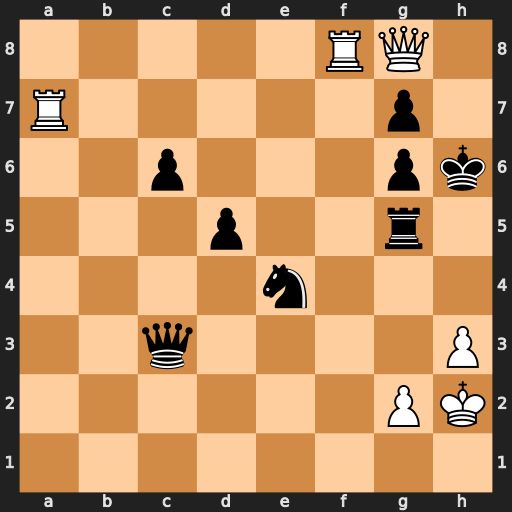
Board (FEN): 5RQ1/R5p1/2p3pk/3p2r1/4n3/2q4P/6PK/8
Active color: w
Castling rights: -
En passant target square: -
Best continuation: Qh8#